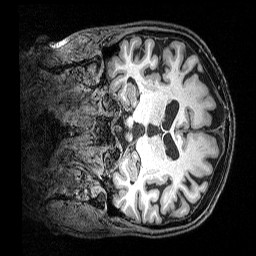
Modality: T1w
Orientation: coronal
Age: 73
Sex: male
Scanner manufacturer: siemens
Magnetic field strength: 3 T
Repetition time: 2.5 s
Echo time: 0.00369 s